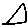
Label: triangle